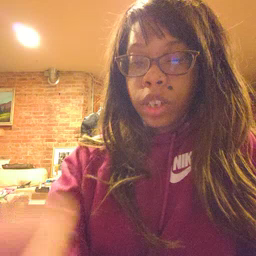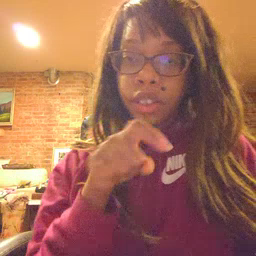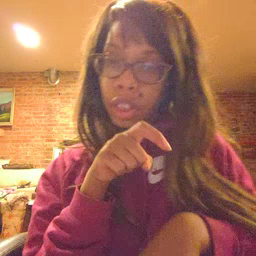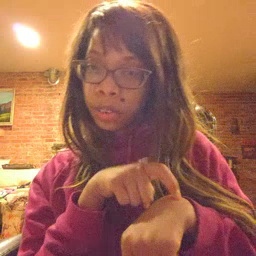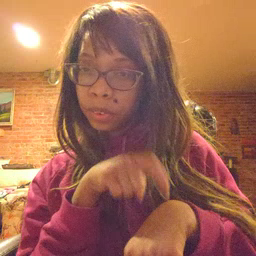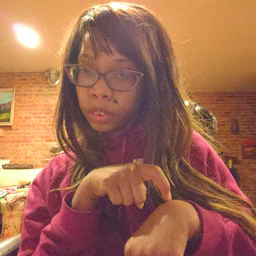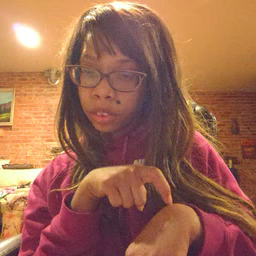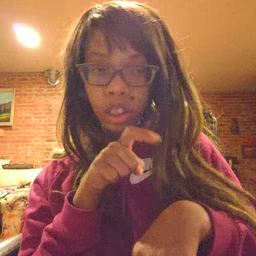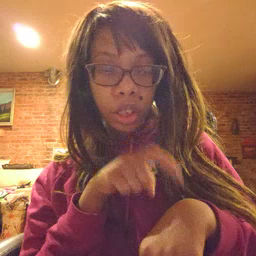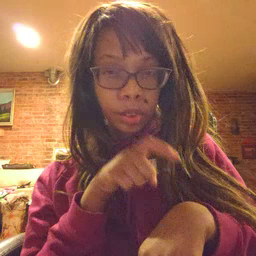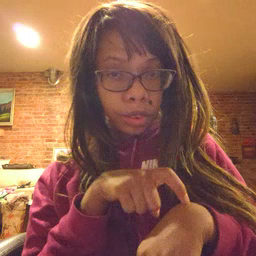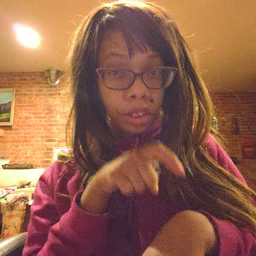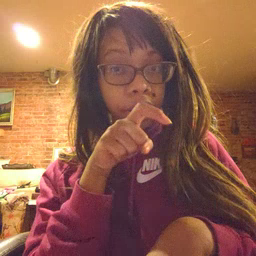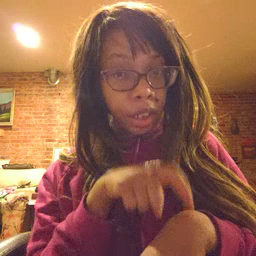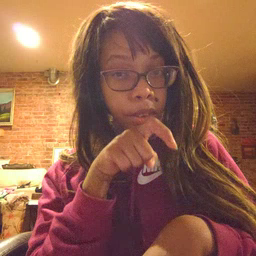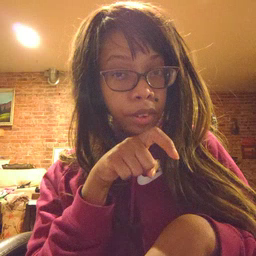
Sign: time